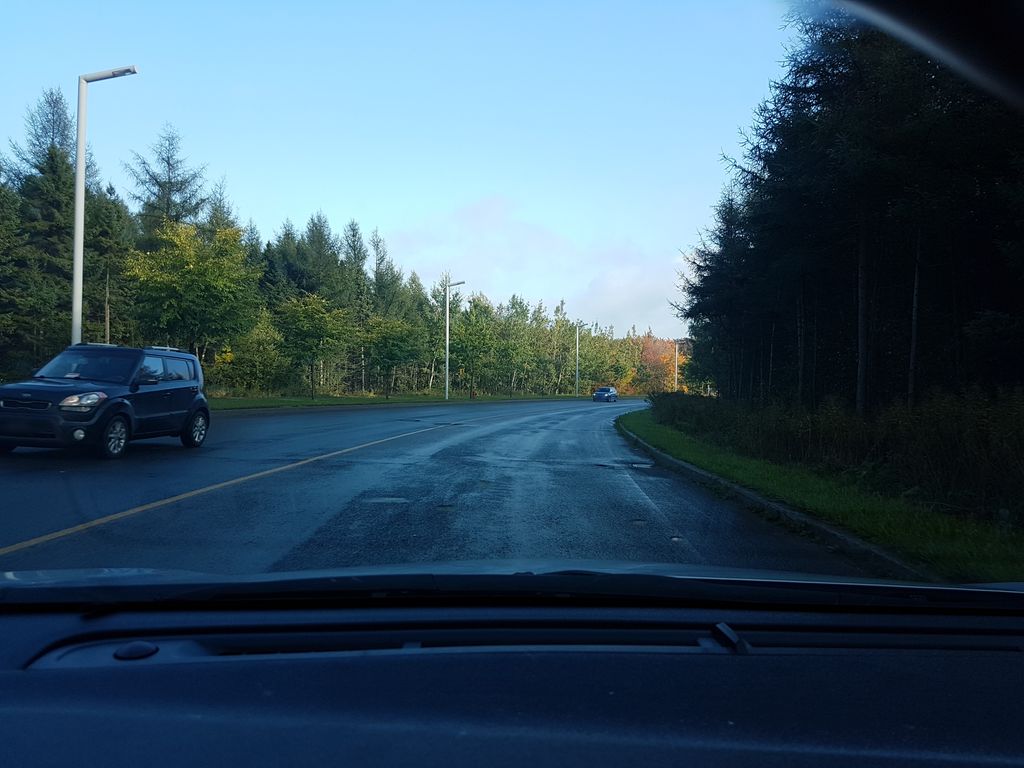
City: quebec_city